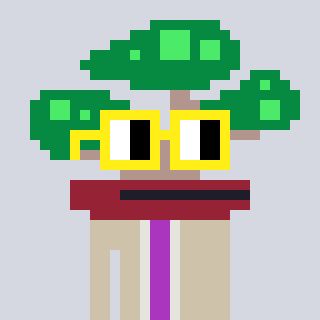
a pixel art character with square yellow glasses, a bonsai-shaped head and a bege-colored body on a cool background